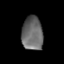
Tissue: lung
Cell type: Epithelial cells
Senescence score: 0.1941
Nuclear area (px): 704
Mean DAPI intensity: 104.301